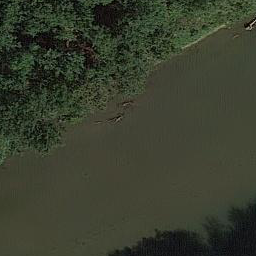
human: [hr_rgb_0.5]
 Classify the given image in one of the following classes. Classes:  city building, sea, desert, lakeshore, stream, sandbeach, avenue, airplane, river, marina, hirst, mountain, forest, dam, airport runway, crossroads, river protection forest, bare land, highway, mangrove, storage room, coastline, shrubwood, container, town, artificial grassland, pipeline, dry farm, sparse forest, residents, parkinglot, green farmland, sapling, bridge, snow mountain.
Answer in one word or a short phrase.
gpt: river protection forest